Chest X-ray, PA view. Patient: 41 years old, sex F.
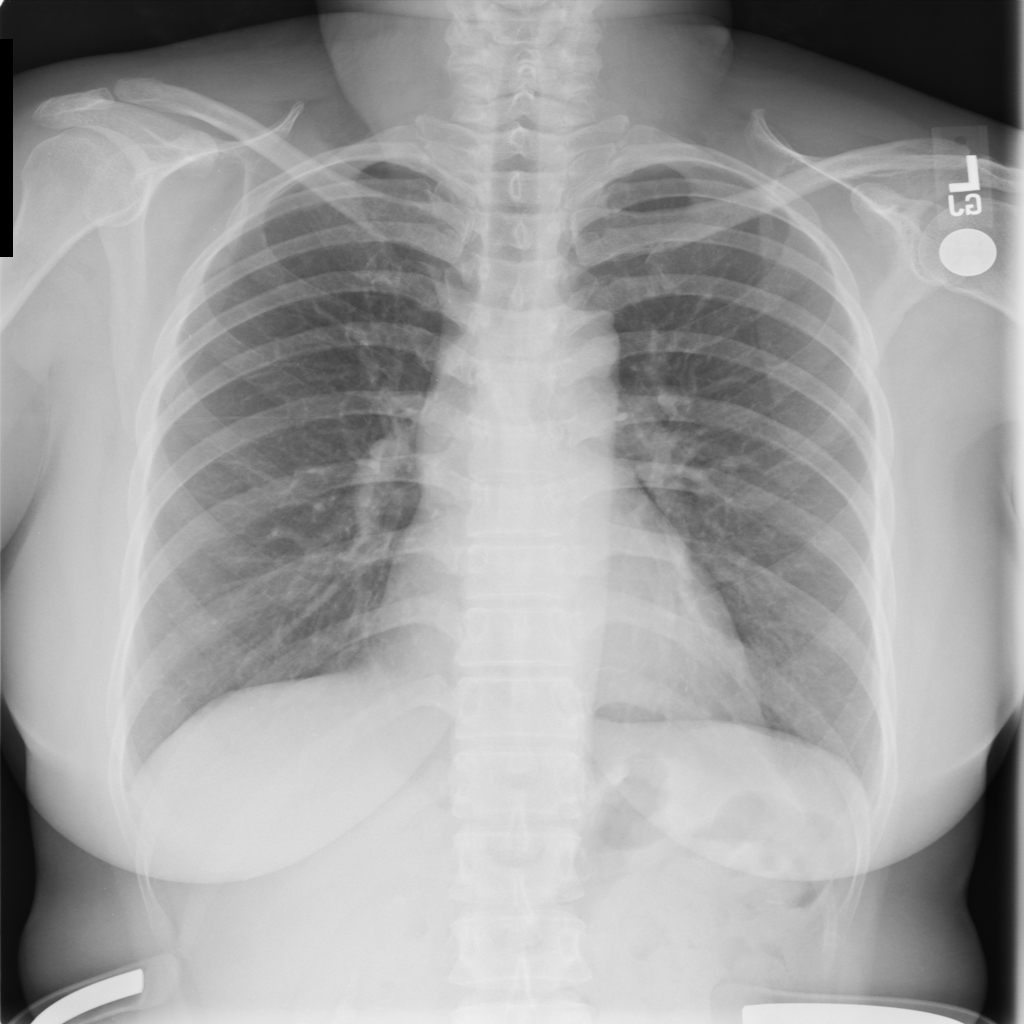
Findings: No Finding